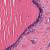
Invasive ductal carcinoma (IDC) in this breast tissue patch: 0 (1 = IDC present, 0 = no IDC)